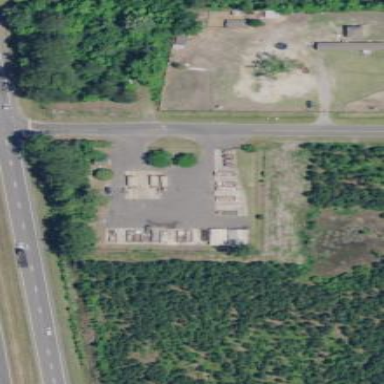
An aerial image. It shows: Recycling center.